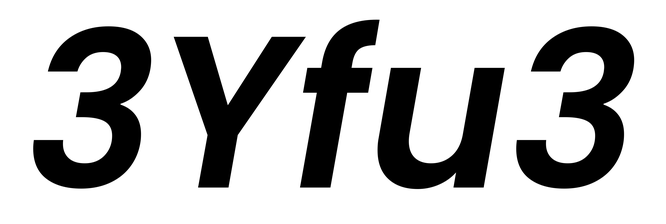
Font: Poppins-SemiBoldItalic